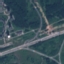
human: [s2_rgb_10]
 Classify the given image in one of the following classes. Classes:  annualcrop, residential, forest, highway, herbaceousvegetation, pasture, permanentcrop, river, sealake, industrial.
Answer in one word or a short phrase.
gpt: Highway